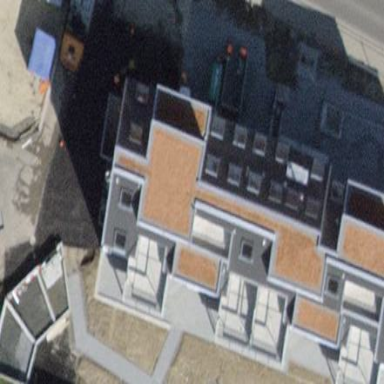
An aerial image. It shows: Image showing building with apartments.